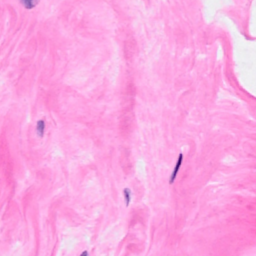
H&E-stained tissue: Breast